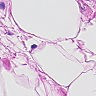
Metastatic tissue present: no